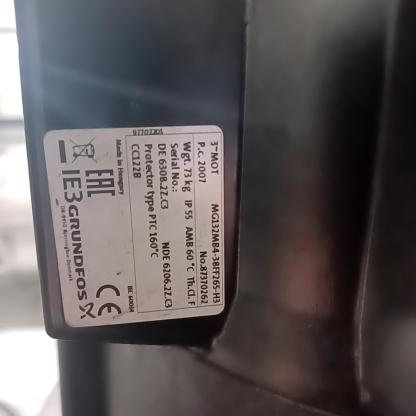
Klasa: tabliczka-znamionowa